Interaction volume radius: 10 \u00c5
Interaction volume height: 30 \u00c5
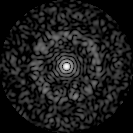
Disorder parameter: 0.8401